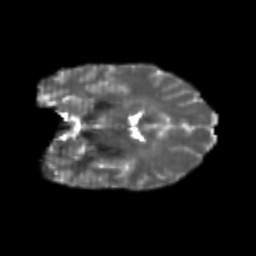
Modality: T2w
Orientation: coronal
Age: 22
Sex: female
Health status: healthy
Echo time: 0.074 s